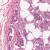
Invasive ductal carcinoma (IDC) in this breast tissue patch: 0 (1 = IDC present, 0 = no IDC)